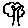
Label: tree